Question: I created a template and saved it into my site root folder. But when I want to create new page from that template I can't find it in the template list of my site.

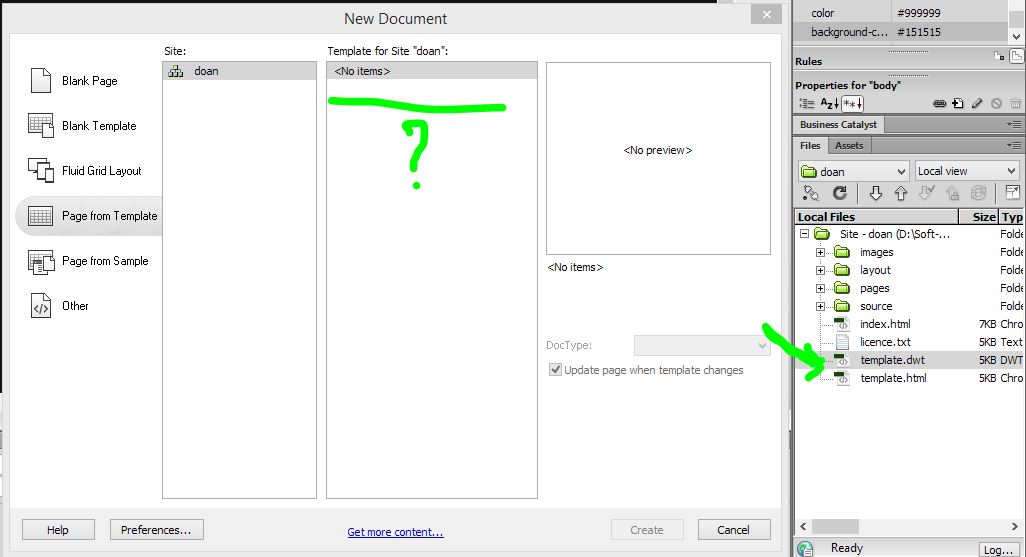
Answer: You need to store it on the 'Templates' folder under your the site's root folder.
How about <URL>?